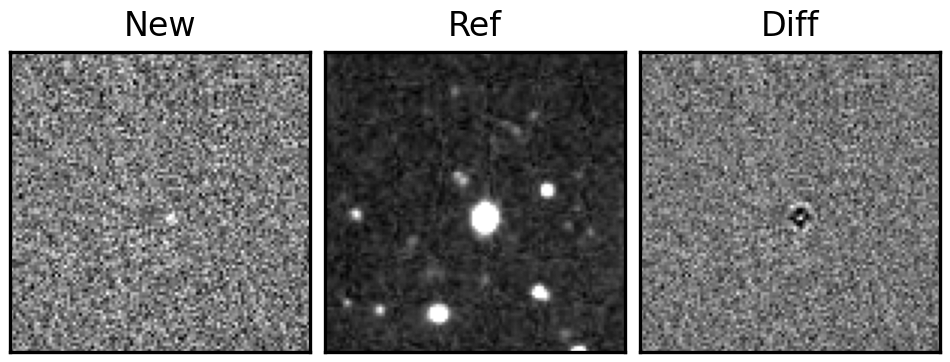
Label: bogus